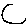
Label: moon